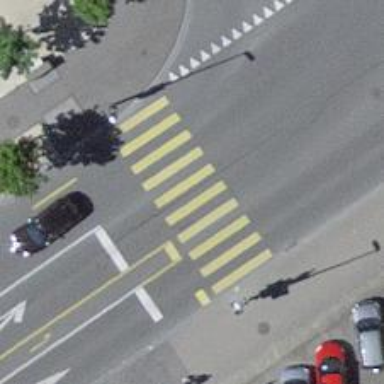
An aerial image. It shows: Asphalt secondary road with dedicated lane for cyclists on both sides.